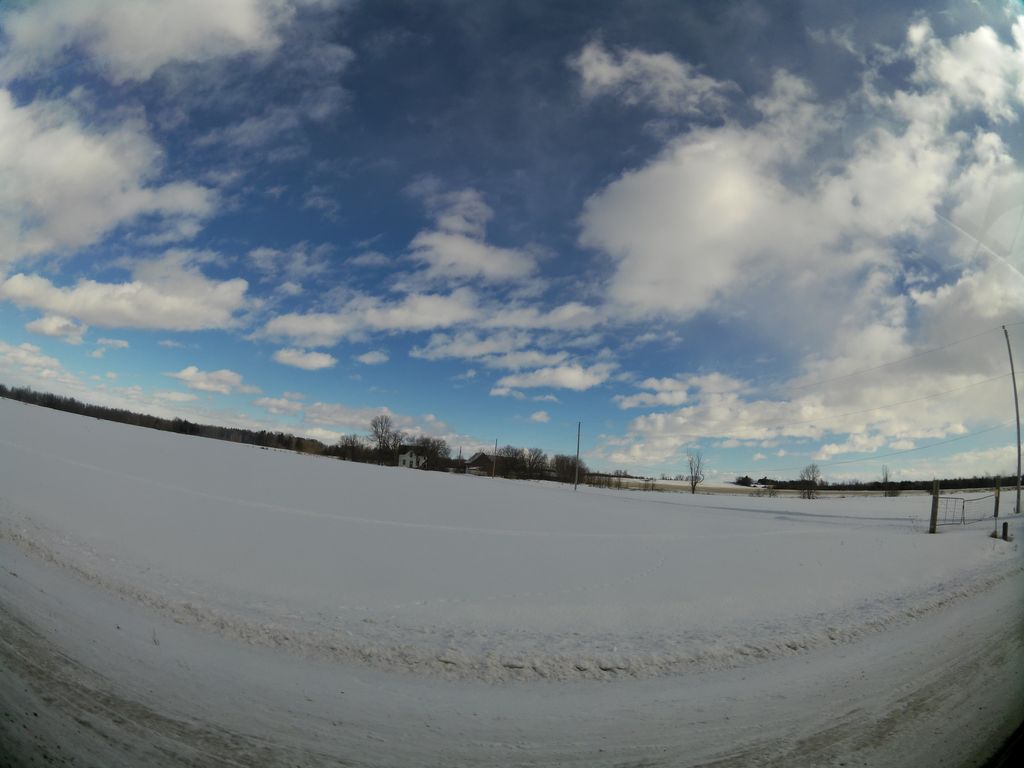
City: ottawa-gatineau